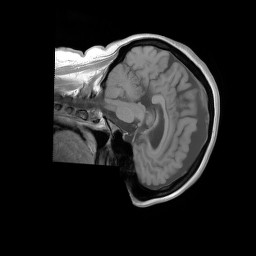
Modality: T1w
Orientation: sagittal
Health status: ill
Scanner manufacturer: siemens
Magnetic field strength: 3 T
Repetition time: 0.4 s
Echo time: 0.00272 s